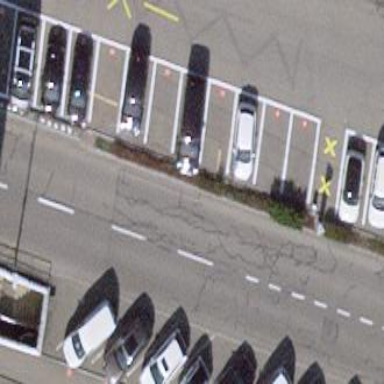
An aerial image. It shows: Parking area with pebblestone surface.